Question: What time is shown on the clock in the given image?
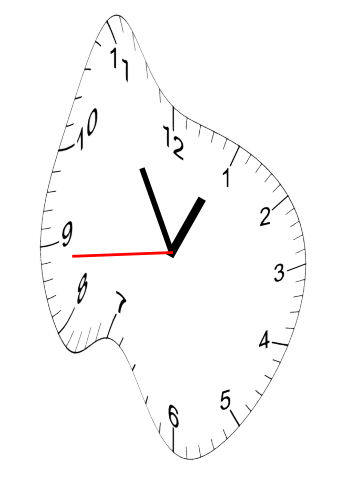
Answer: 12:54:44